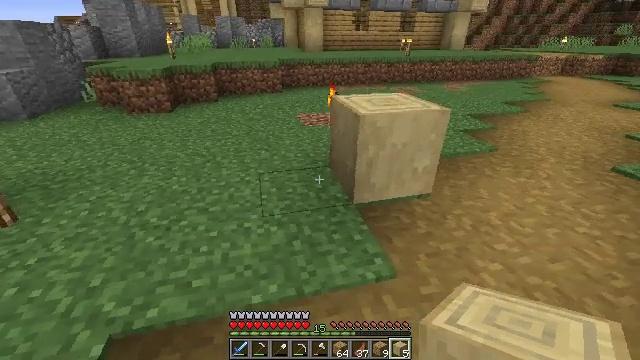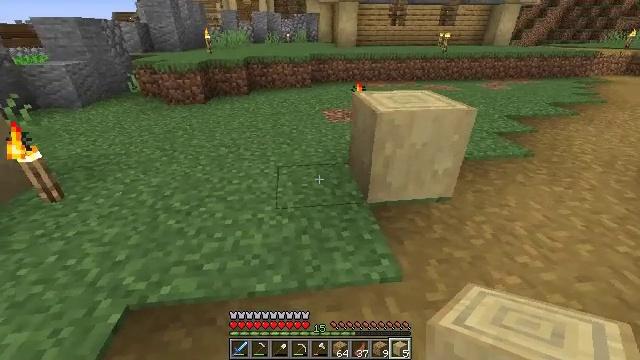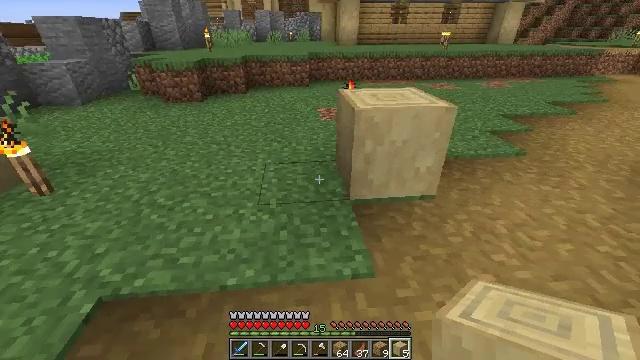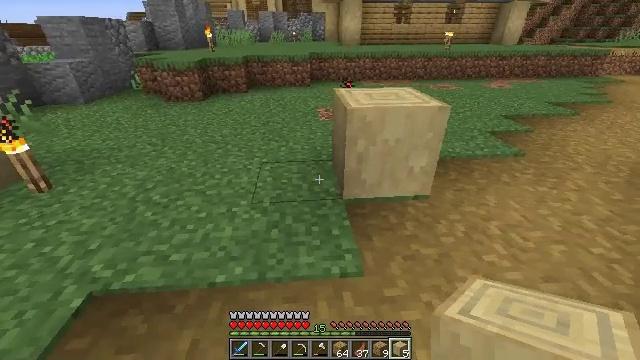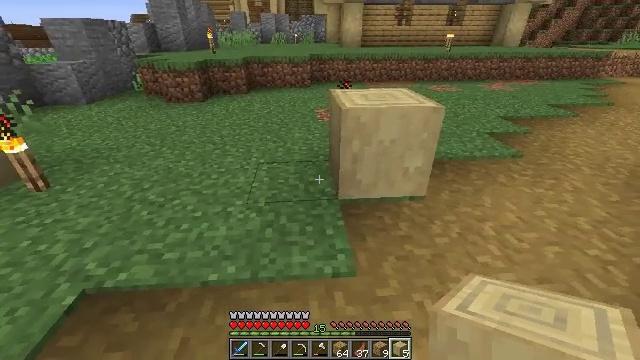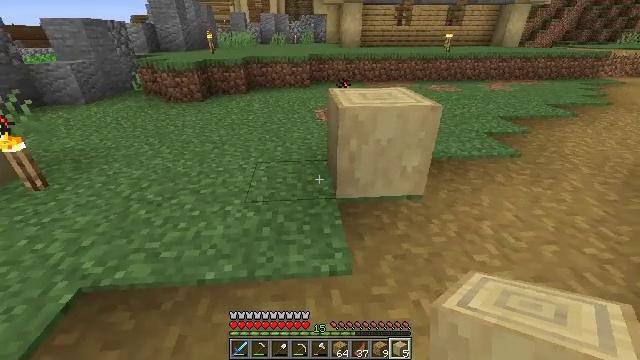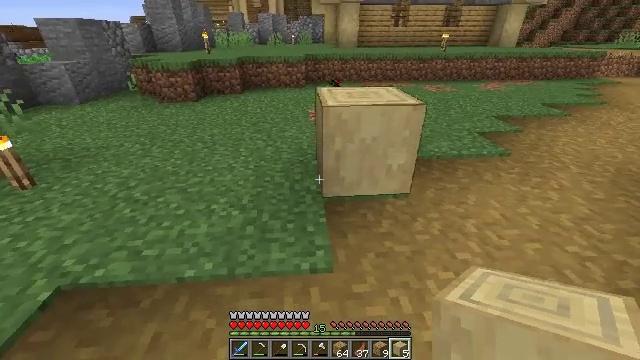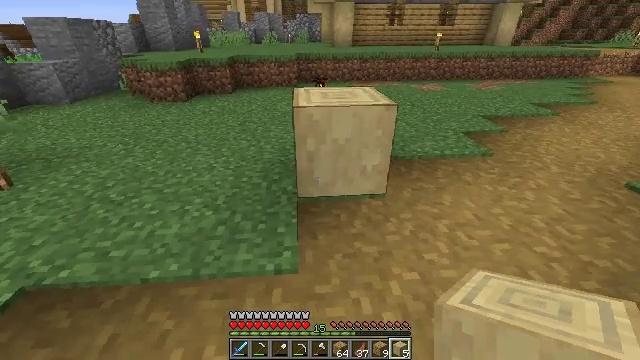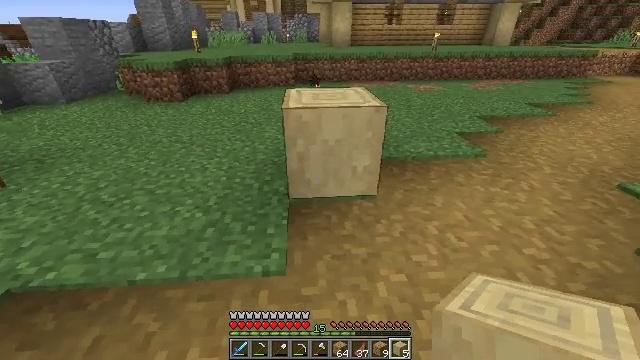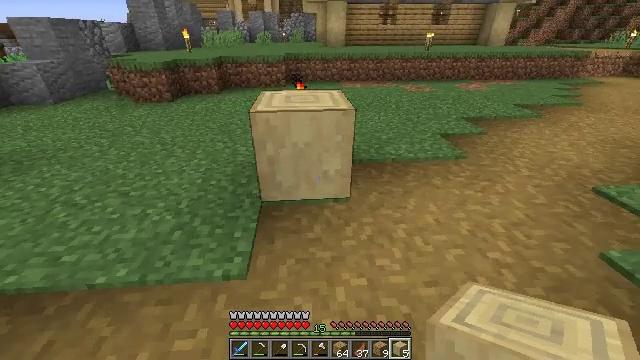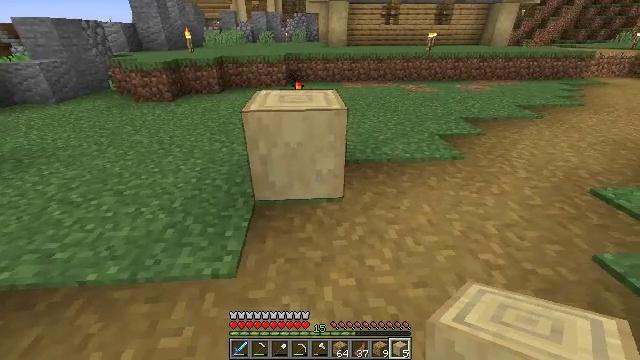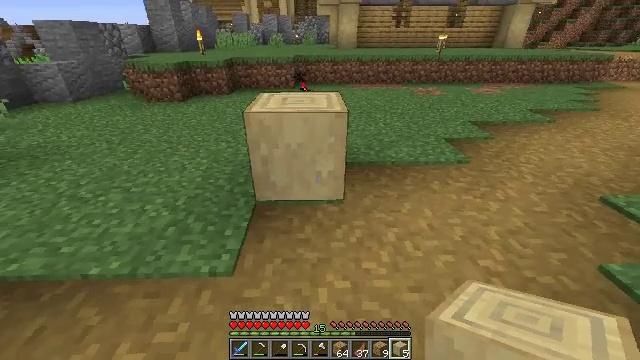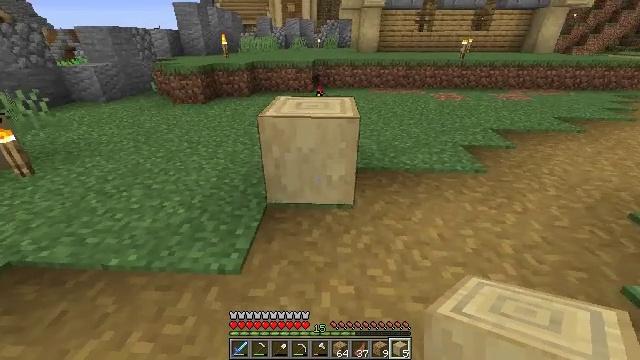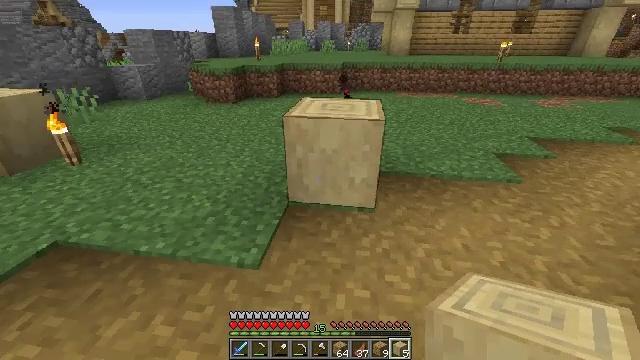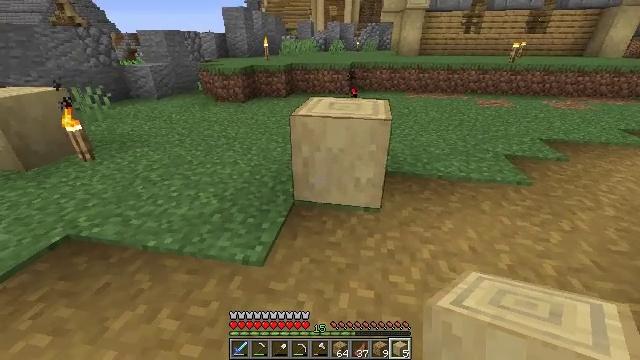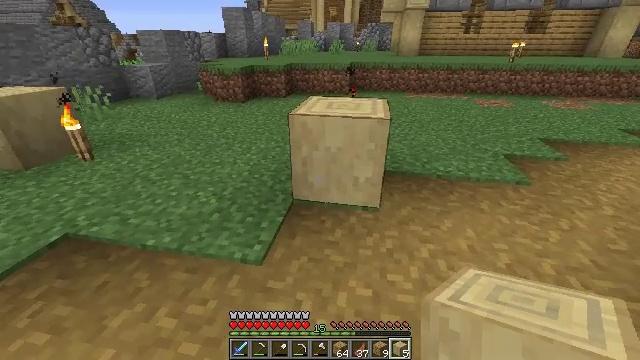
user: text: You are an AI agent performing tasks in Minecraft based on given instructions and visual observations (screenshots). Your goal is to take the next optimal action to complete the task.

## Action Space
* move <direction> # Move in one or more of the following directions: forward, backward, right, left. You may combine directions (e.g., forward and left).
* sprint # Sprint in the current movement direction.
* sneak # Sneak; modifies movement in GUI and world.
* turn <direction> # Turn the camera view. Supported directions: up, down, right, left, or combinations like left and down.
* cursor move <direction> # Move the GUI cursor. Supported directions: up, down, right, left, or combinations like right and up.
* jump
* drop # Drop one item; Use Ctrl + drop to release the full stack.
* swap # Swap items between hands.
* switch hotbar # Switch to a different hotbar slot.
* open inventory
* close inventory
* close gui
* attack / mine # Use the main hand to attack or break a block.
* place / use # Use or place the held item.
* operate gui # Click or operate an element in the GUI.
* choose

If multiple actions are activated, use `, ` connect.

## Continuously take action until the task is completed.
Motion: motion action
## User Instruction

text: Gather the stripped birch log from the tree.
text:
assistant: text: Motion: move right, turn left
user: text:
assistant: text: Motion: move right, turn left
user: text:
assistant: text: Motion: no_op
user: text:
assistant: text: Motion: no_op
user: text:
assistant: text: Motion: move right
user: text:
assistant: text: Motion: move right
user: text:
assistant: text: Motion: move right
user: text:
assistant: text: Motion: move right
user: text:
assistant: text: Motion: move right
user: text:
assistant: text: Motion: no_op
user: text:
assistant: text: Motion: turn left
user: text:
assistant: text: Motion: turn left
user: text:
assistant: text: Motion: turn left
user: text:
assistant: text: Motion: turn left
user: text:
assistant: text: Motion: no_op
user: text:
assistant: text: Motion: no_op
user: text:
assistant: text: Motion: turn left
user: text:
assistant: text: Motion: no_op
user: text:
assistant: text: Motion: no_op
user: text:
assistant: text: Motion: no_op
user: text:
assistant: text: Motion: move forward
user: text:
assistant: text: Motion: move forward
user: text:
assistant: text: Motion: move forward
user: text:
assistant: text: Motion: move forward and move right
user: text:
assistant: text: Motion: move forward and move right
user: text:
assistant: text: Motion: move forward and move right
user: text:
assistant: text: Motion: move right
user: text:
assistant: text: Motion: no_op
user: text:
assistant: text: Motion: no_op
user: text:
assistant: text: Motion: no_op